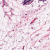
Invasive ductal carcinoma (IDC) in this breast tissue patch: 0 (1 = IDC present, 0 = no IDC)